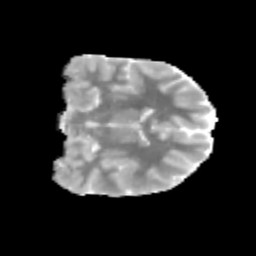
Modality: MD
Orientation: coronal
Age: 11
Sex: male
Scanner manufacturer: siemens
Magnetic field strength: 3 T
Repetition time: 3.8 s
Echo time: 0.07 s